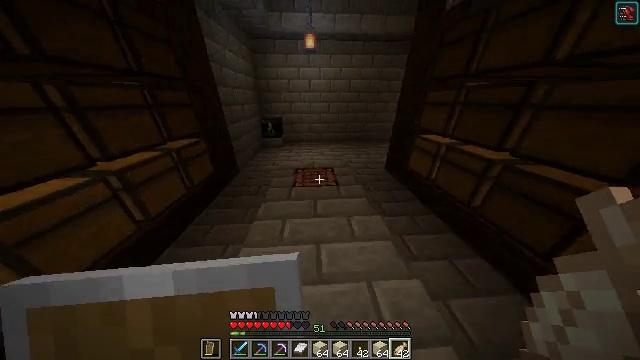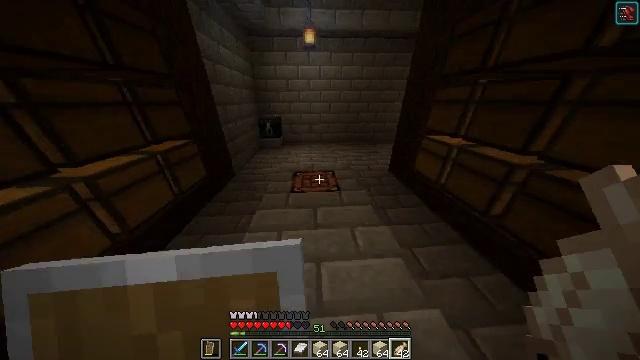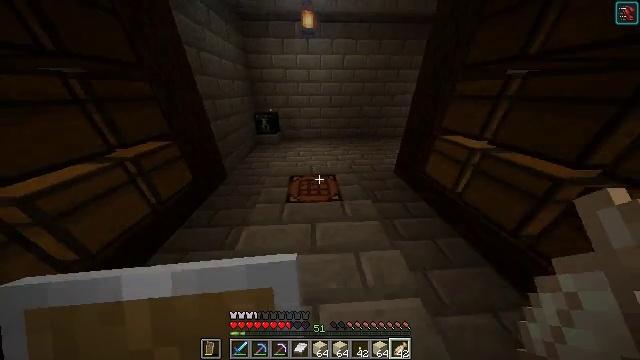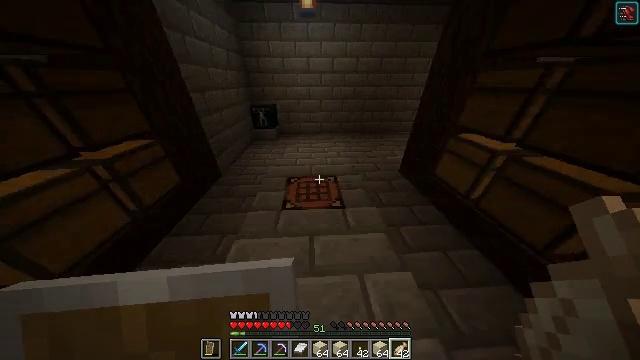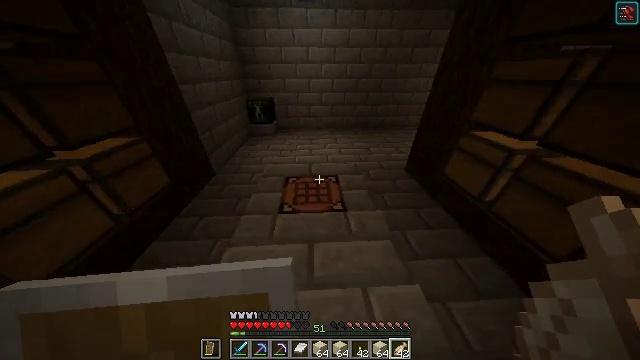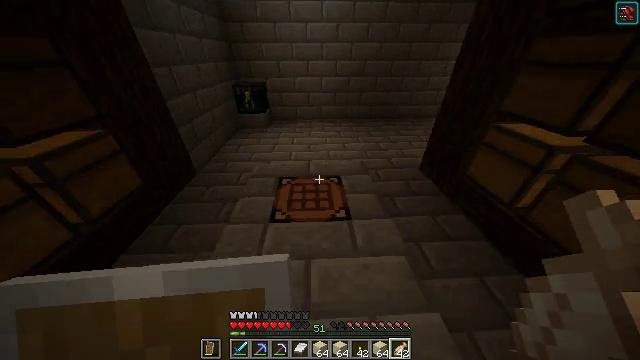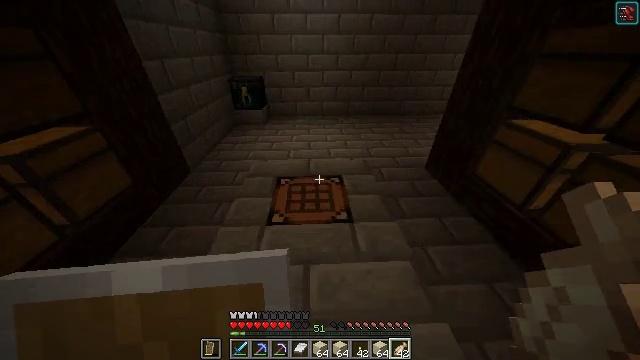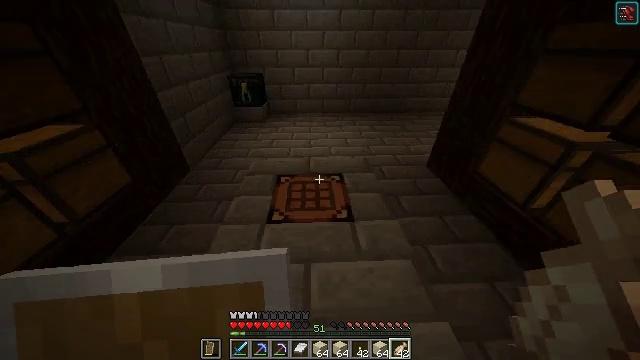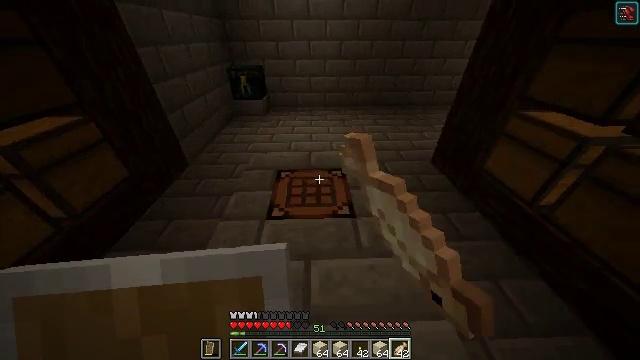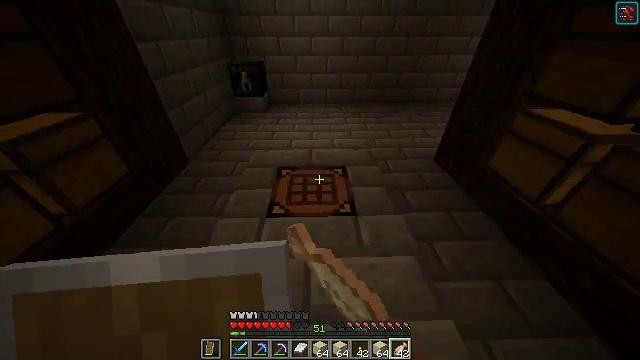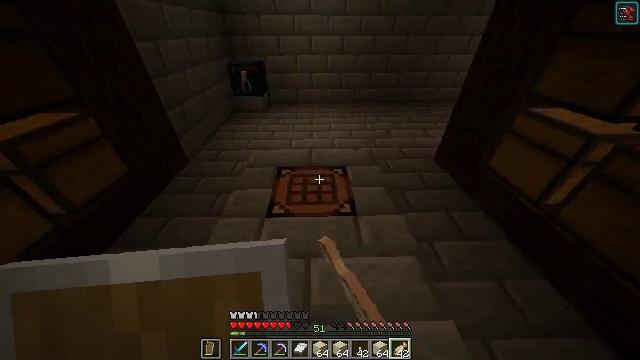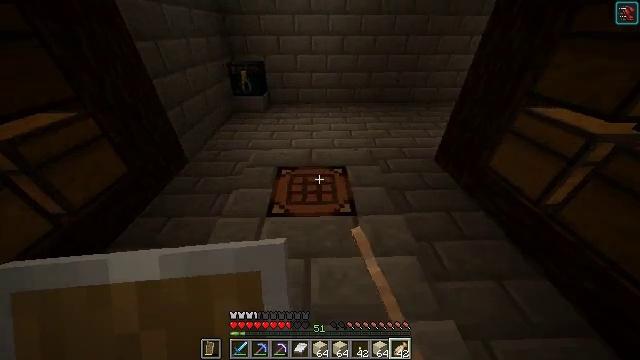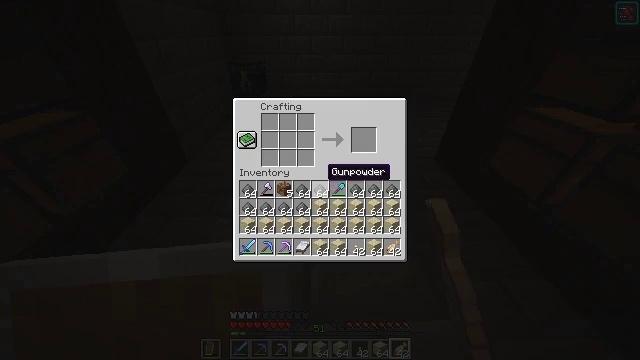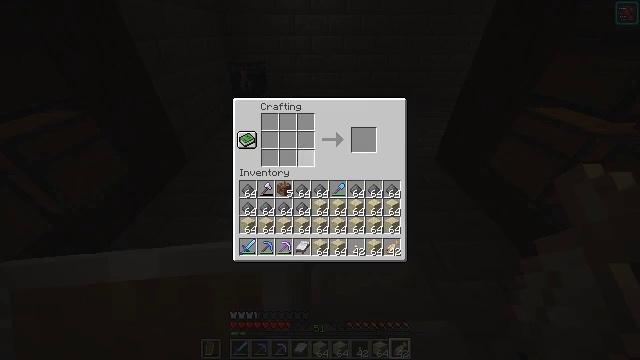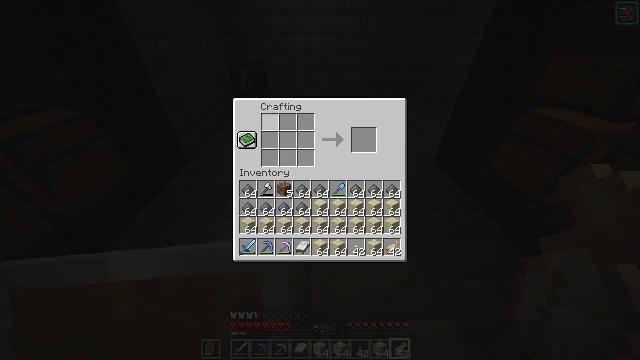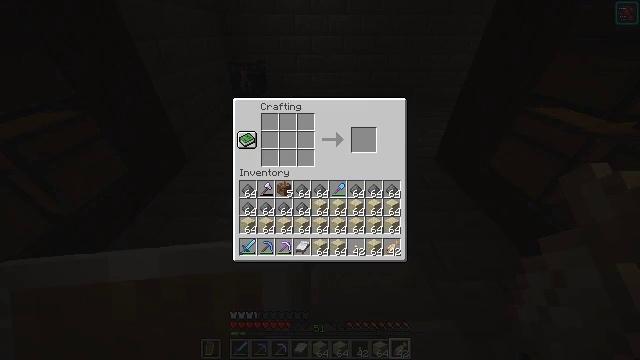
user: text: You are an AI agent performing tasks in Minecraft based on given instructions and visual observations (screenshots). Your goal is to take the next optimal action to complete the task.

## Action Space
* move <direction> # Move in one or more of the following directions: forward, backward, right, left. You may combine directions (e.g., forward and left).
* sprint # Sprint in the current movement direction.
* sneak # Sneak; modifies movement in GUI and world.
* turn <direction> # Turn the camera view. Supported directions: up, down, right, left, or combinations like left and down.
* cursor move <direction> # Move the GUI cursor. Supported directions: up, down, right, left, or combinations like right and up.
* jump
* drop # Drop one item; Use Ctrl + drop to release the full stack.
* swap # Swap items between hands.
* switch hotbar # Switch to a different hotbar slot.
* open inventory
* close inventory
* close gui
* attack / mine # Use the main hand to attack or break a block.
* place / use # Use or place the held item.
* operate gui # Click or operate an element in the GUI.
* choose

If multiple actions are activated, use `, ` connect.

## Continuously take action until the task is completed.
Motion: motion action
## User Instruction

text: Craft a block of TNT with sand and gunpowder.
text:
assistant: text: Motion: move forward
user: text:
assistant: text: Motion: move forward, turn down
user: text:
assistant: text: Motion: turn down
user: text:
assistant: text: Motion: turn down
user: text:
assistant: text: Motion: no_op
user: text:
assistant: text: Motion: no_op
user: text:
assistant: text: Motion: use / place
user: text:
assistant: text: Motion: turn down, use / place
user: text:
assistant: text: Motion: no_op
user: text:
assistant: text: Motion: no_op
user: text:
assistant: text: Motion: no_op
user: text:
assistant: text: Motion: open gui
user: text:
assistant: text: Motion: cursor move left and up
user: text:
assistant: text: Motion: cursor move left and up
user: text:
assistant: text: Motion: cursor move left and up
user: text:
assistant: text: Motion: no_op
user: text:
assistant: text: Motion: no_op
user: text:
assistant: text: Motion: cursor move down
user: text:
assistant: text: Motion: cursor move right
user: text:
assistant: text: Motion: cursor move right
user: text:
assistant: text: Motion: no_op
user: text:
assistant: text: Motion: no_op
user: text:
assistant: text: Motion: no_op
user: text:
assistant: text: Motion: no_op
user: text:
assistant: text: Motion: no_op
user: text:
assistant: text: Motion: no_op
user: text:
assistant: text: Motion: no_op
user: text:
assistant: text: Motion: cursor move left
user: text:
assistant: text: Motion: cursor move left
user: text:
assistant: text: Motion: no_op